Скин-эффект — эффект уменьшения амплитуды высокочастотных электромагнитных волн по мере их проникновения вглубь проводящей среды. Благодаря нему высокочастотный переменный ток течёт преимущественно по поверхности проводника. Скин-эффект приводит к экранированию поля и тока, если толщина проводника оказывается заметно больше характерной толщины, на которой проявляется скин-эффект (иначе говоря, толщины скин-слоя). Это может быть полезно: к примеру, шар Теслы не бьёт током при прикосновении, потому что высокочастотный ток протекает лишь по тонкому слою кожи около поверхности.  В электротехнике скин-эффект наоборот предстаёт препятствием, поскольку при больших частотах значительно увеличивает сопротивление контактов. Эта задача посвящена исследованию скин-эффекта в металлах. Как известно, изменяющееся электромагнитное поле описывается системой уравнений Максвелла. Если на проводник подать переменное напряжение, то в нем возникает переменный ток, что приводит появлению переменного магнитного поля.Рассмотрим проводник, имеющий форму полого тонкостенного цилиндра с внутренним радиусом $a$ и толщиной стенок $h$. Пусть по цилиндру протекает гармонически зависящий от времени кольцевой ток с круговой частотой $\omega$ (иначе говоря в каждой точке цилиндра плотность тока перпендикулярна радиусу, проведенному в эту точку). В этом случае в установившемся режиме напряженности электрического и магнитного полей также гармонически зависят от времени.  Рассмотрим компоненту напряженности $\vec{H}$ магнитного поля, направленную вдоль оси цилиндра. Пусть её амплитуда вблизи проводника с его наружной стороны равна $H_0$, а с внутренней — $H_1$. Тогда решение уравнений Максвелла для этой системы даёт следующую связь между ними: \[H_1=\frac{H_{0}}{\operatorname{ch}(\alpha h)+\frac{1}{2}\alpha a\operatorname{sh}(\alpha h)},\] где $\alpha = \cfrac{1+i}{\delta}$, $\delta = \sqrt{\cfrac{2}{\omega \sigma \mu \mu_0}}$, $\sigma$ — проводимость материала проводника, $\mu$ — его магнитная проницаемость. Величина $\delta$ называется , так как при проникновении поля вглубь проводника оно заметно затухает уже при расстояниях от края порядка $\delta$.
Часть A. Измерение проводимости по отношению полей (3.0 балла) Один из возможных способов исследования скин-эффекта в трубке — это измерение отношения максимальных магнитных полей в катушке, когда в нём нет трубки и когда она есть.
В любой момент времени наблюдатель в аудитории может подойти к вам и проверить, включен ли датчик Холла. Если вы при этом не проводите измерения, наблюдатель вправе поставить специальную пометку в ваших листах ответов. За каждую пометку вы получаете штраф в 1 балл. Количество пометок не ограничено.
Зная, что проводимость материала трубки имеет порядок $\sigma\sim 5 \cdot 10^{7}~См$ (Сименс, единица СИ), оцените частоту $f_0$, при которой характерная толщина скин-слоя будет равна $h\sim1~мм$. Если толщина скин-слоя заметно больше толщины стенки трубки, формула для отношения комплексных амплитуд заметно упрощается, что позволяет найти проводимость исследуемого материала.
В случае большой толщины скин-слоя ($ah/\delta^2\ll1$) получите упрощённую формулу для квадрата модуля отношения полей внутри катушки без трубки и с ней. Предложите линеаризацию, позволяющую найти проводимость материала трубки по отношению полей, если известна её толщина.
Предложите схему установки, позволяющую определить отношение амплитуд $H_0/H_1$ при известной частоте $f$ путём одновременного измерения не более двух величин с помощью осциллографа. Приведите расчётные формулы.
Снимите экспериментальные точки зависимости $\left[H_0/H_1\right](f)$.
Линеаризуйте зависимость и постройте график. Отсюда определите проводимость $\sigma$ исследуемого материала. Оцените графически погрешность полученного результата.
Часть B. Измерение проводимости по разности фаз (3.0 балла) Основная проблема измерения отношения полей состоит в большой чувствительности реального распределения поля и показаний датчика Холла к его положению в катушке.
Найдите, при какой частоте $f_{cr,A}$ экспериментальное значение $[H_0/H_1]^2$ впервые окажется в $1.5$ раза меньше теоретического. Найдите теоретически толщину скин-слоя $\delta_{cr,A}$ при этой частоте. Определите отношение $\delta_{cr,A}/h$. Оно является универсальной величиной и понадобится в части . . . . . . .
Упростив выражение для отношения комплексных амплитуд поля внутри и вне трубки, получите выражение для тангенса разности фаз $\operatorname{tg}\psi$ полей внутри и снаружи трубки в случае $h\ll\delta\ll a$.
Предложите схему установки, позволяющую определить тангенс разности фаз $\operatorname{tg}\psi$ между током в катушке и полем внутри трубки при известной частоте $f$ путём одновременного измерения не более двух величин с помощью осциллографа. Приведите расчётные формулы.
Снимите зависимость тангенса сдвига фаз от частоты $\operatorname{tg}\psi(f)$.
Постройте график этой зависимости для линейного участка. Отсюда определите проводимость материала трубки $\sigma$. Оцените графически погрешность вашего результата.
Часть C. Измерение проводимости по индуктивности катушки (4.0 балла) Поскольку поле внутри трубки ослабляется за счёт скин-эффекта, суммарный поток через катушку при наличии трубки будет меньше, чем в её отсутствие. Таким образом, индуктивность катушки с трубкой внутри будет падать с частотой вследствие скин-эффекта. Теоретически несложно показать, что индуктивность $L$ связана с частотой $f$ формулой:\[\frac{L_{\max}-L}{L-L_{\min}}=[\pi ah\mu_0\sigma f]^2,\]$L_{\max}$ — наибольшая индуктивность катушки (достигается при $f\to0$), а $L_{\min}$ — наименьшая индуктивность катушки (достигается при $f\to\infty$).
Найдите, при какой частоте $f_{cr,B}$ экспериментальное значение $\operatorname{tg}\psi$ впервые окажется в $2$ раза больше теоретического. Найдите теоретически толщину скин-слоя $\delta_{cr,B}$ при этой частоте. Определите отношение $\delta_{cr}/h$. Оно является универсальной величиной и понадобится в части . . . . . . .
Измерьте как можно точнее сопротивления между контактами $r_{12}$, $r_{23}$ и $r_{13}$. Скорее всего, вы получили $r_{12}+r_{23} > r_{13}$. Причина такого поведения — сопротивление контактов. Для простоты будем считать сопротивление всех контактов одинаковым и равным $r_к$ [см. рис.].  Внутреннее устройство катушки с учётом сопротивления контактов.
Определите сопротивление контактов $r_к$, а также реальные сопротивления катушки $R$ и резистора $r$.
Предложите схему установки, позволяющую определить индуктивность катушки $L$ при известной частоте $f$ путём одновременного измерения не более двух величин с помощью осциллографа. Приведите расчётные формулы.
Часть D. Паразитные измерения (6.0 баллов)
Сняв необходимые экспериментальные точки, получите зависимость $L(f)$. Определите $L_{\min}$ и $L_{\max}$. Линеаризовав эту зависимость и построив график, найдите проводимость меди. Оцените графически погрешность полученного результата.
Предложите схему установки, позволяющую измерить сопротивление с учётом указанных выше данных.
Реальные ёмкости конденсаторов немного отличаются от указанных на них значений. Измерьте их выданным мультиметром и запишите реальные значения $C_{real}$ ёмкости в таблицу в листе ответов.
Найдите добротность $Q$ и резонансную частоту $f_{res}$ для всех номиналов используемых конденсаторов.
По измеренной резонансной частоте рассчитайте эквивалентную ёмкость $C_{eq}$, включенную в цепь. Линеаризовав зависимость $C_{eq}(C_{real})$ и построив график, найдите «паразитную ёмкость» осциллографа $C_{osc}$.
Предложите линеаризацию, позволяющую найти проводимость. Постройте график и найдите значение $\sigma$. Графически оцените погрешность полученного результата.
Часть E. Чёрный трубка (4.0 балла) Точно так же, как и вращающиеся магниты с 2T, скин-эффект может использоваться для бесконтактного определения параметров проводящего материала, таких как и . В качестве чёрного ящика вам предоставлена окрашенная трубка в термоусадке.
Укажите возможную причину такого результата. Обоснуйте свой ответ количественными оценками.
Методом, описанным в части , определите толщину трубки и её проводимость. Величину $\delta_{cr}/h$ возьмите из , определите толщину трубки и её проводимость. Величину $\delta_{cr}/h$ возьмите из . Графически оцените погрешность вашего результата. В таблице ниже приведён список материалов, из которых может быть сделана трубка:
Определите материал трубки. Используя его табличное значение $\sigma$, уточните результат для толщины трубки.
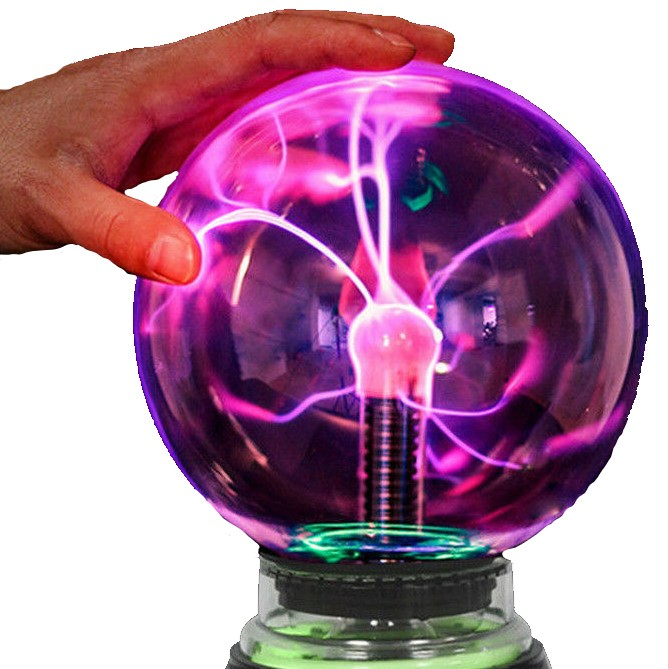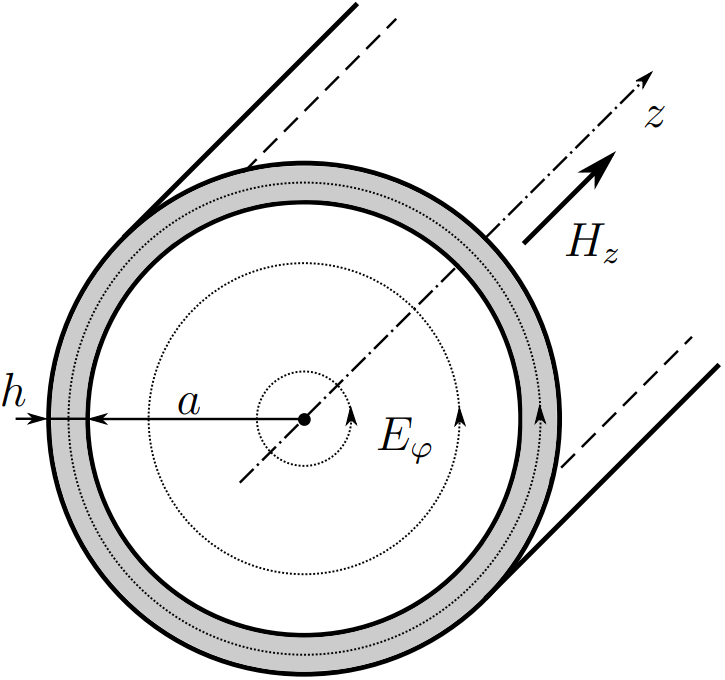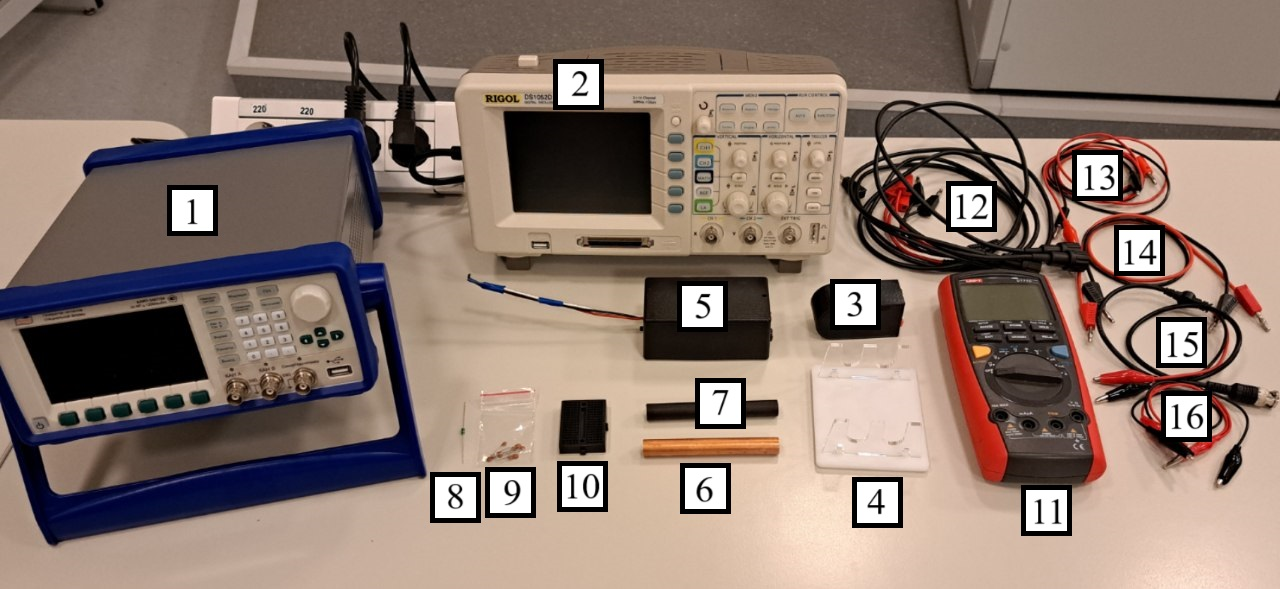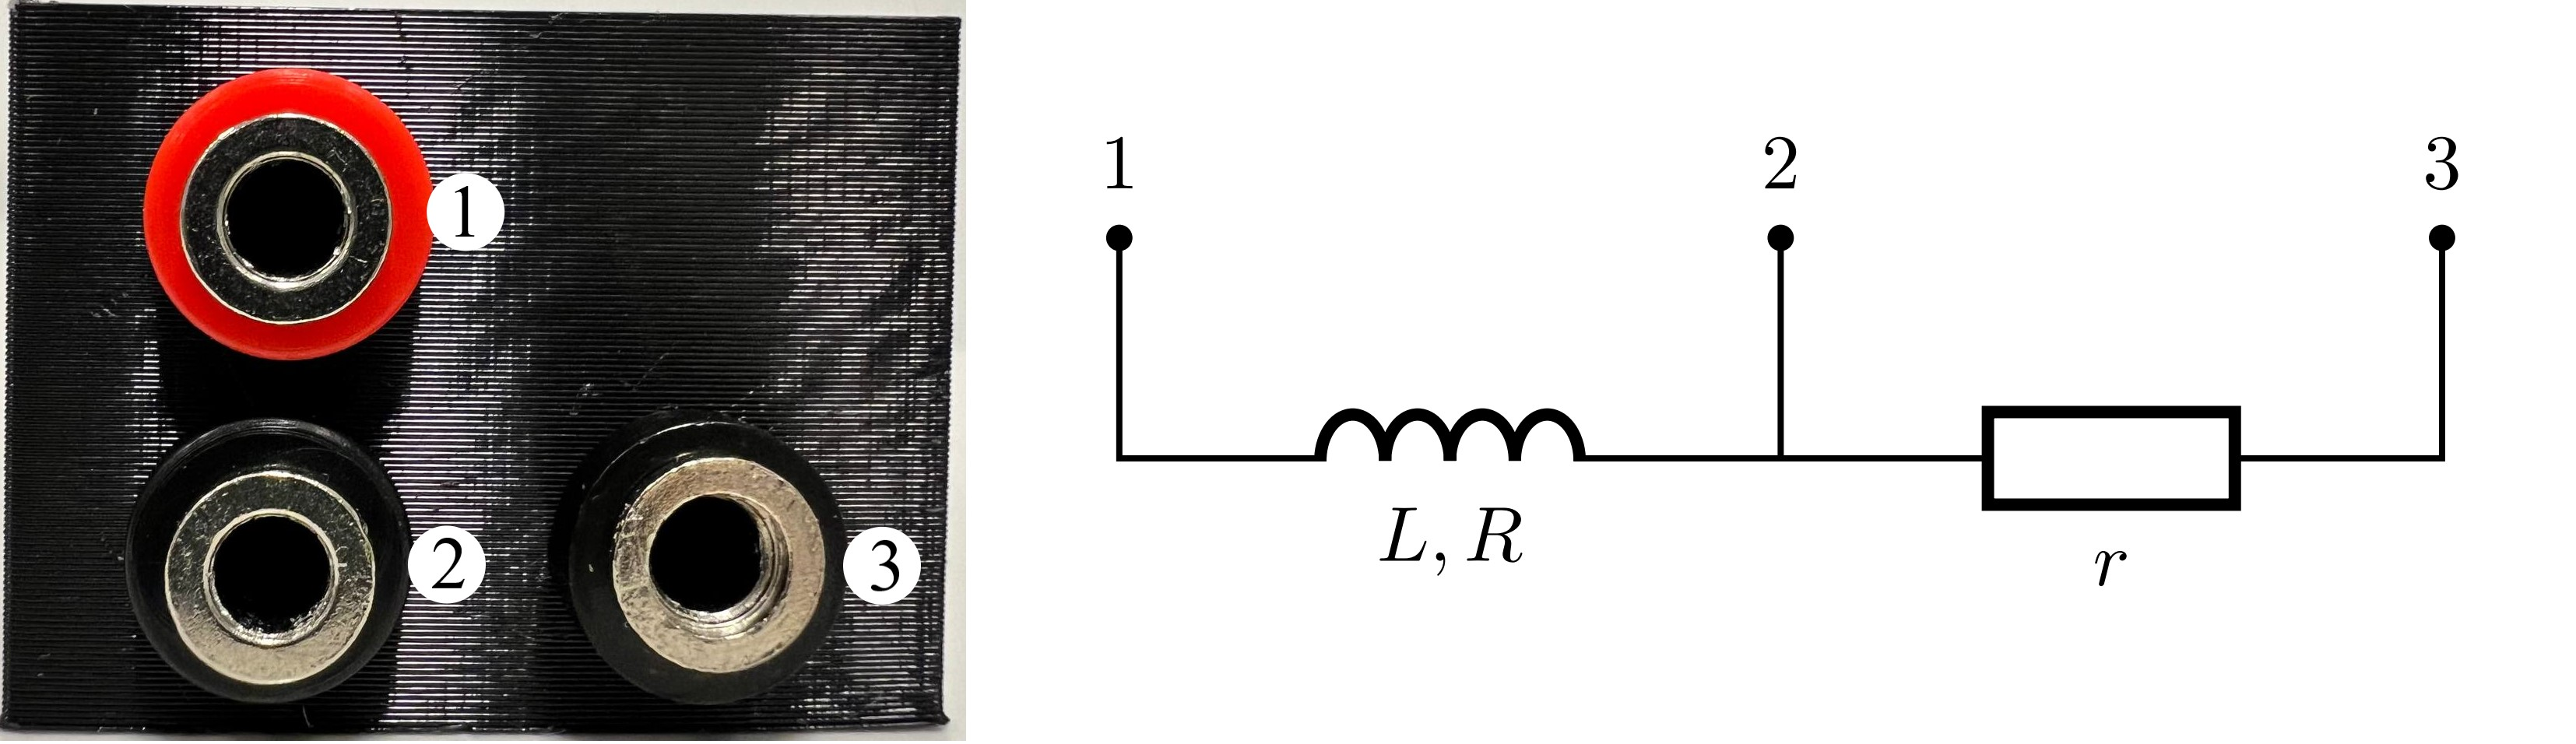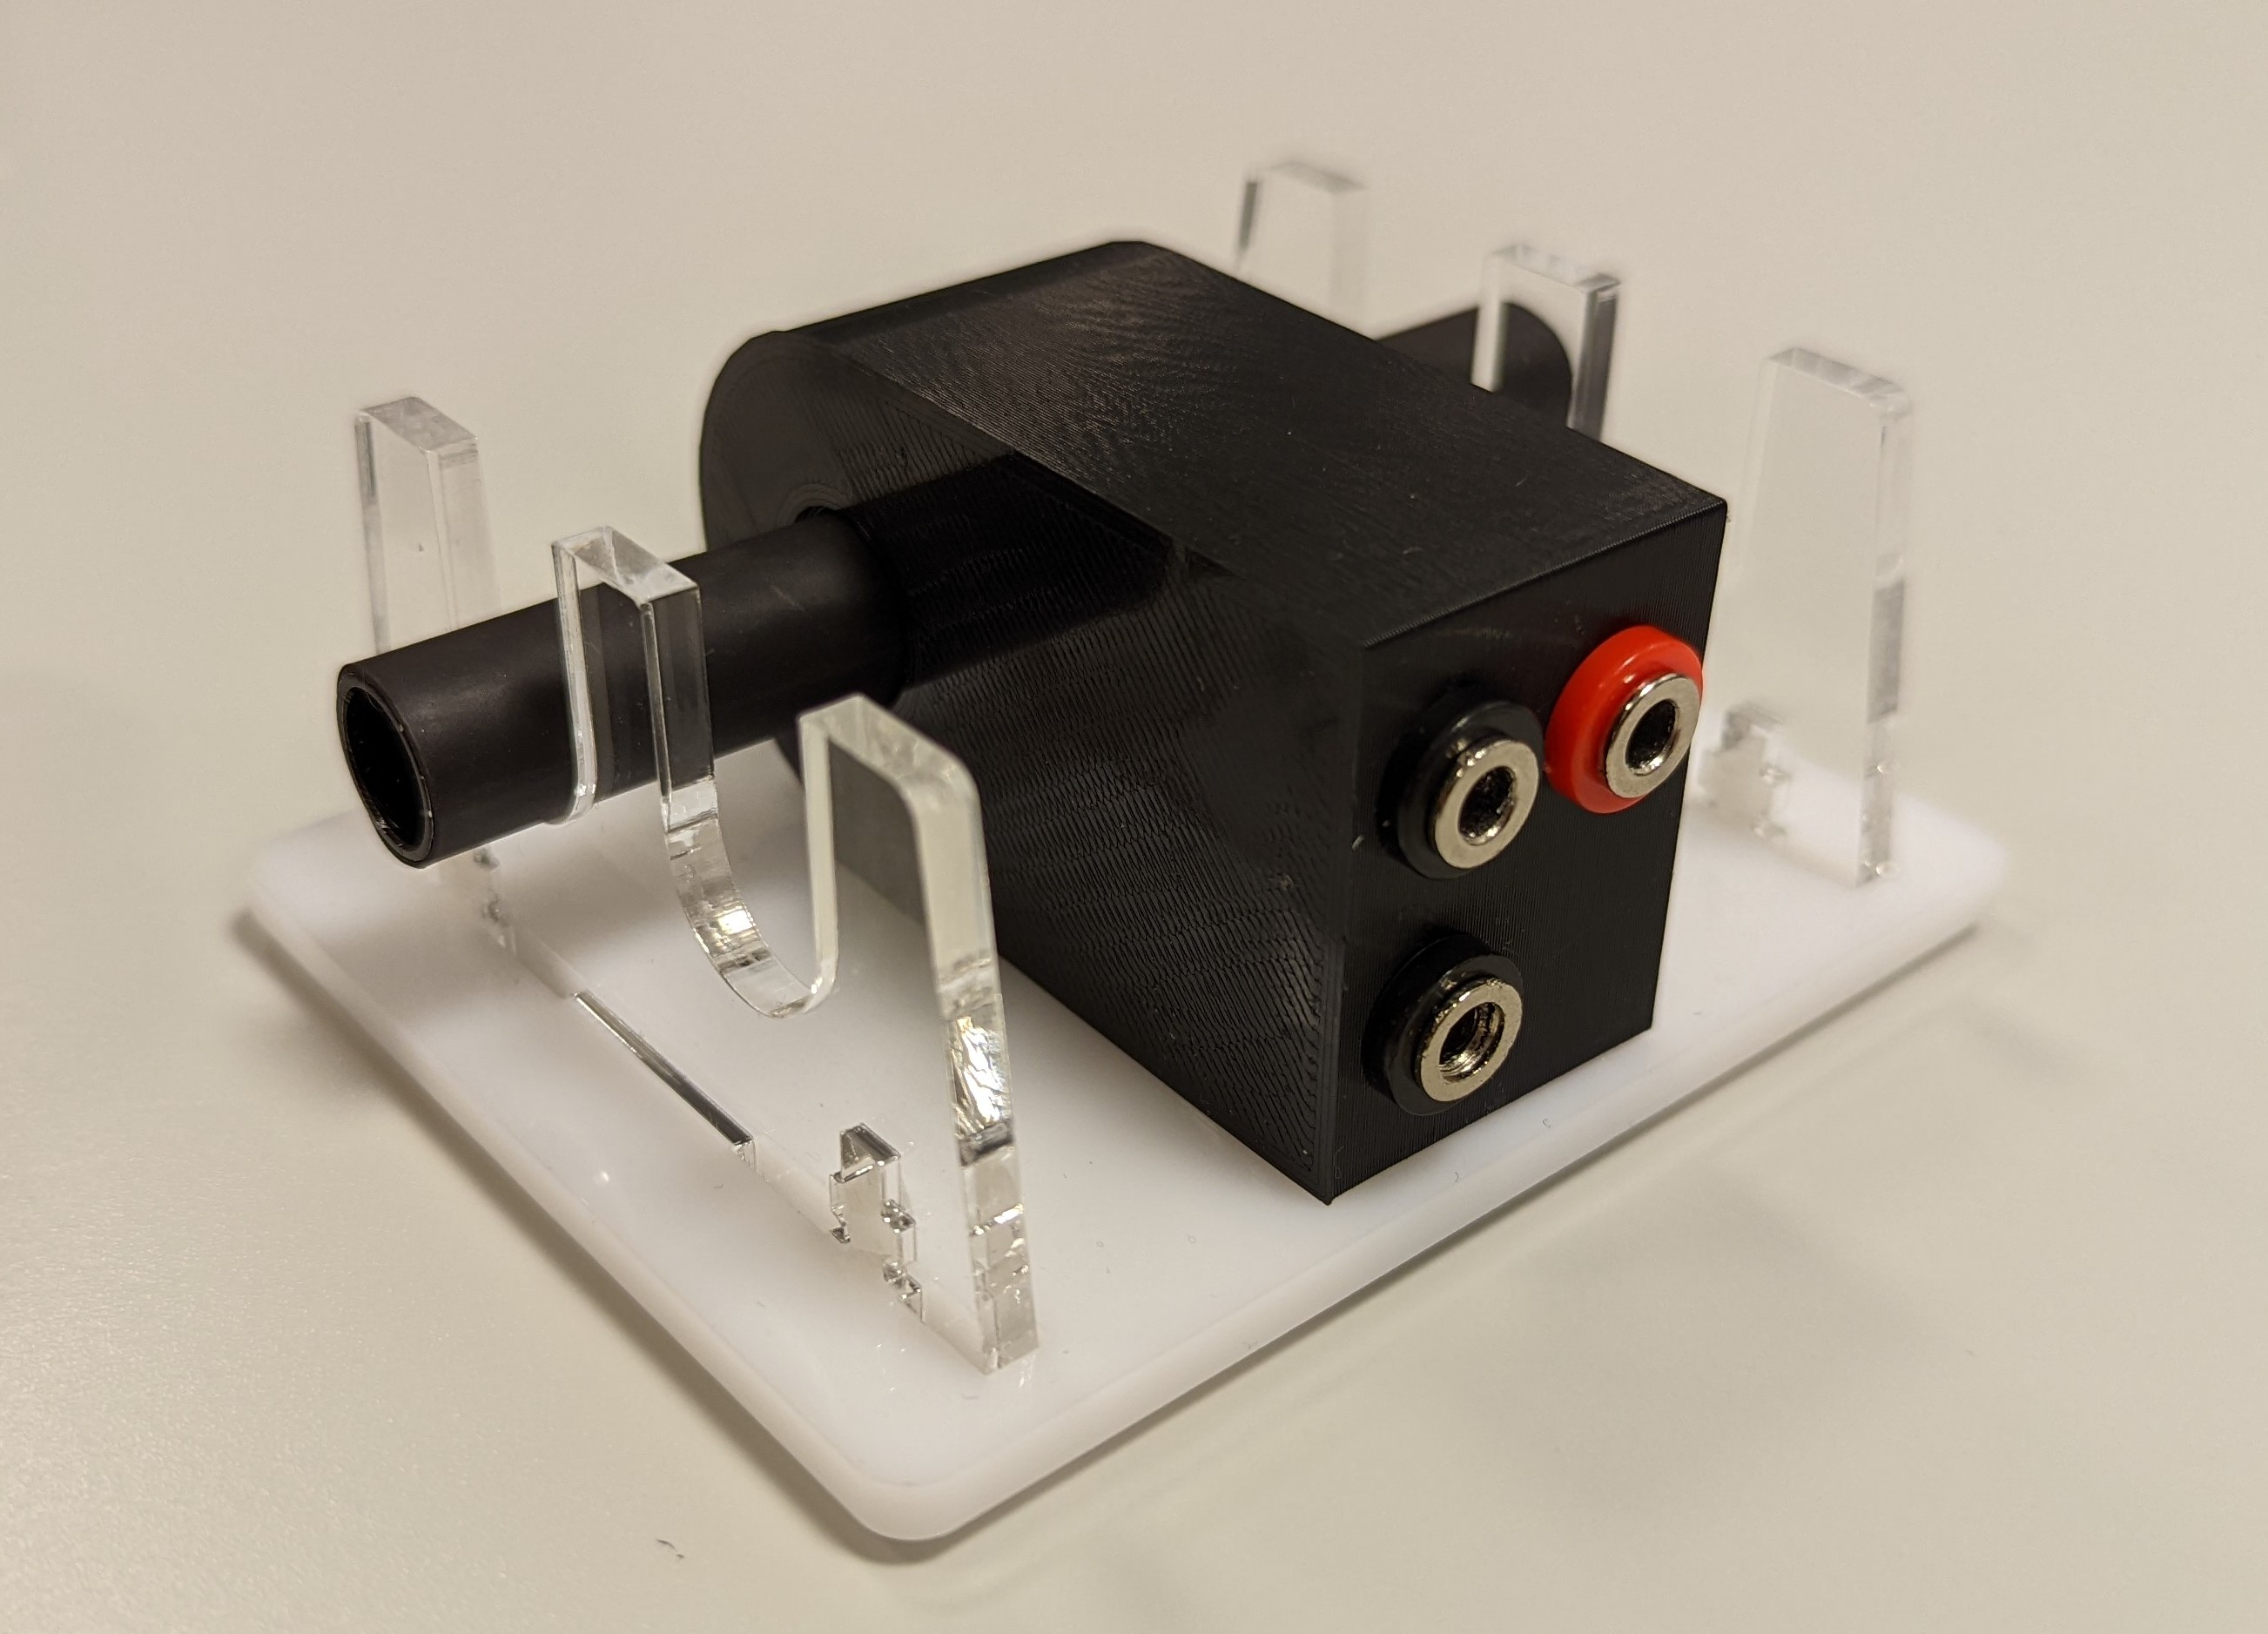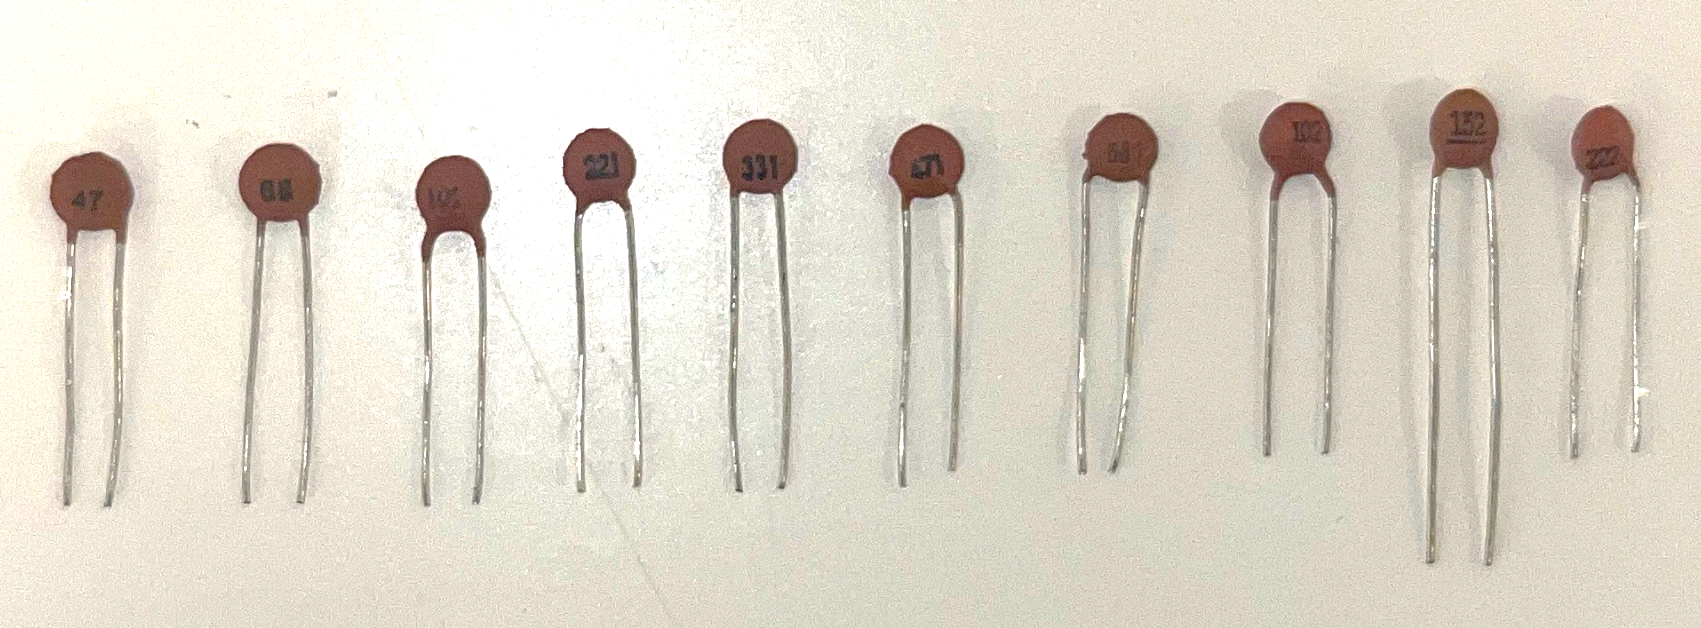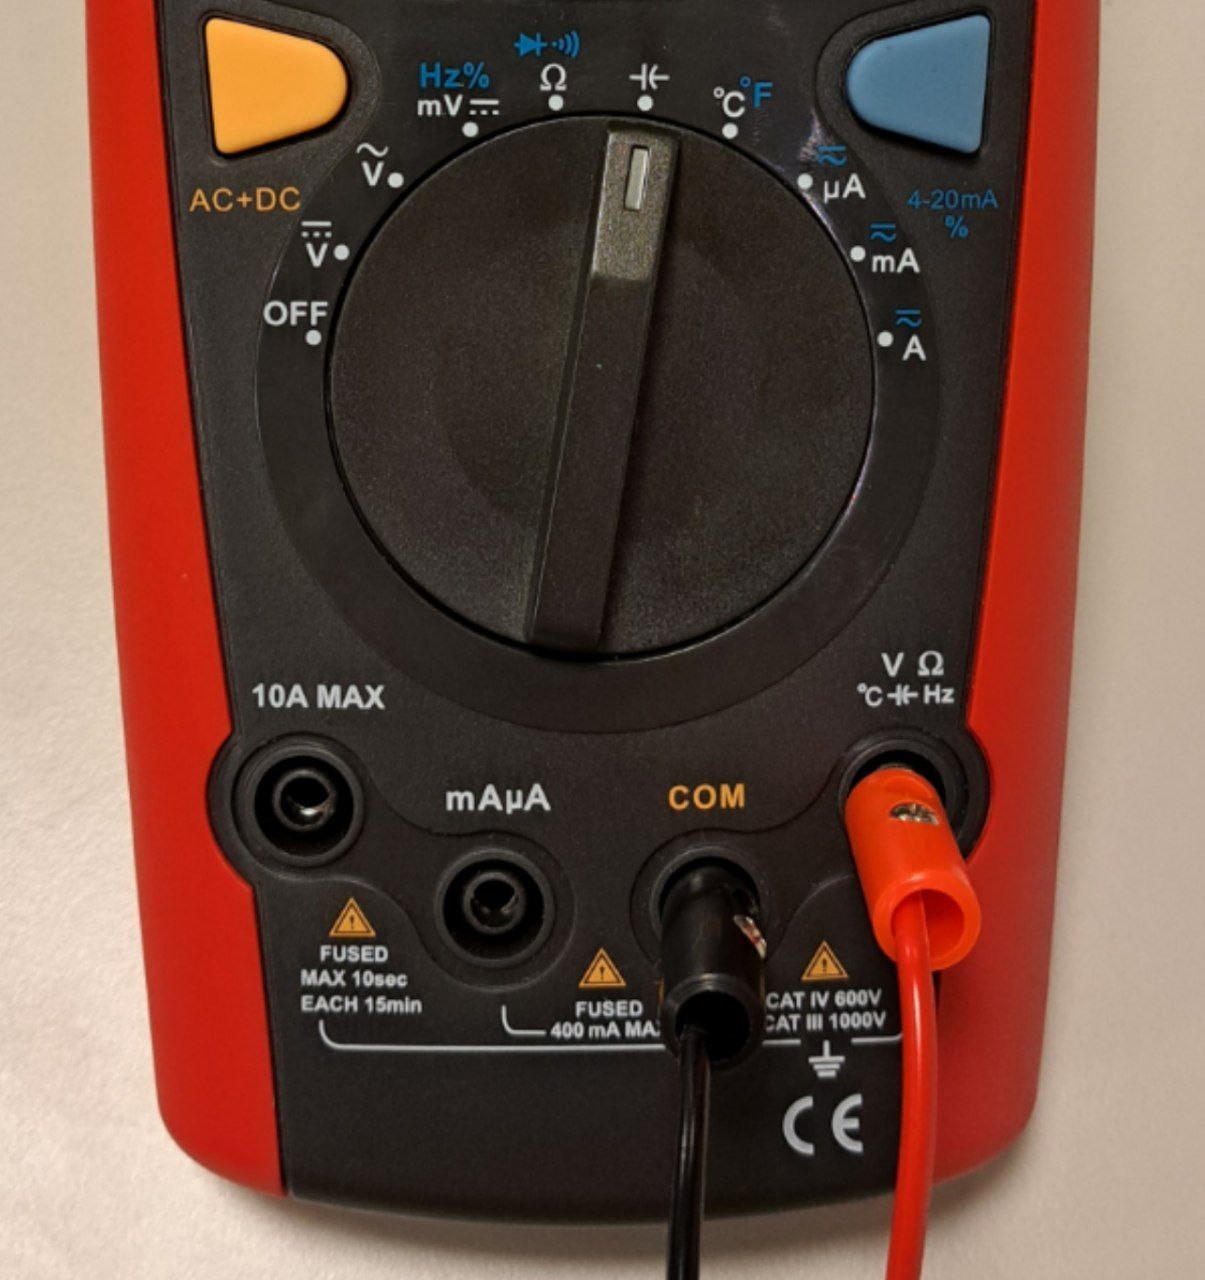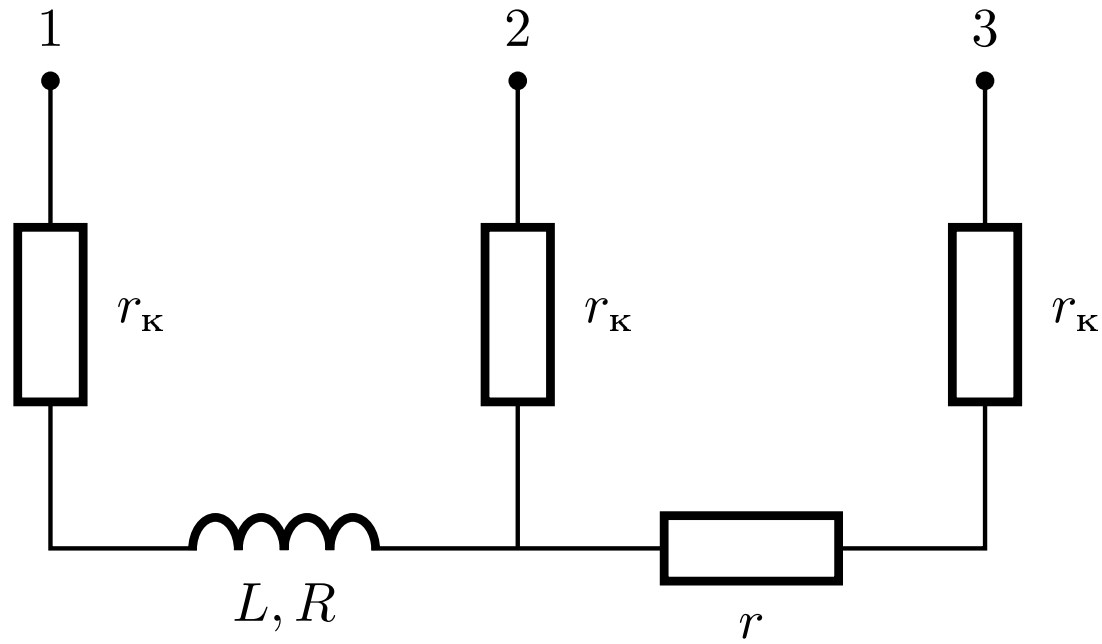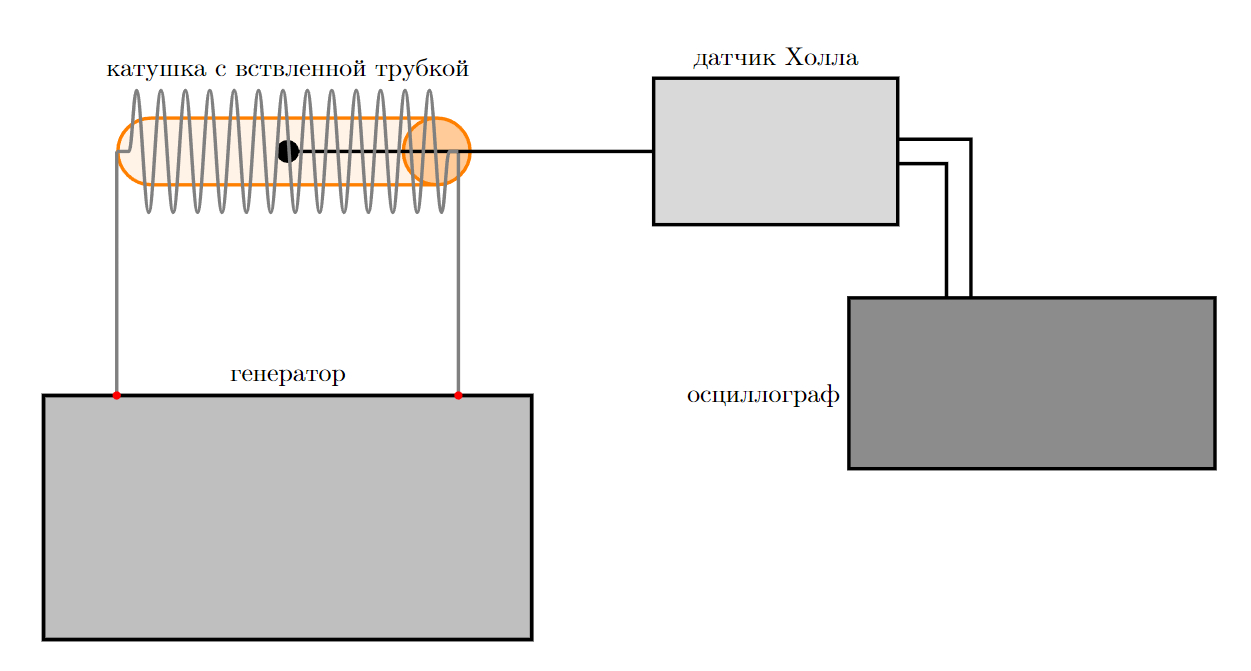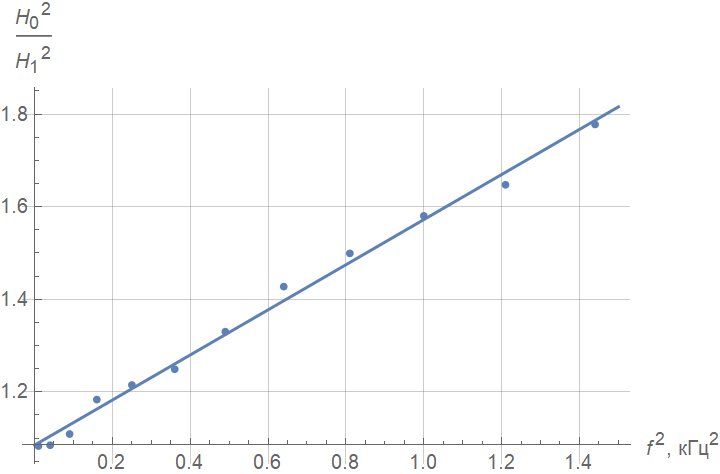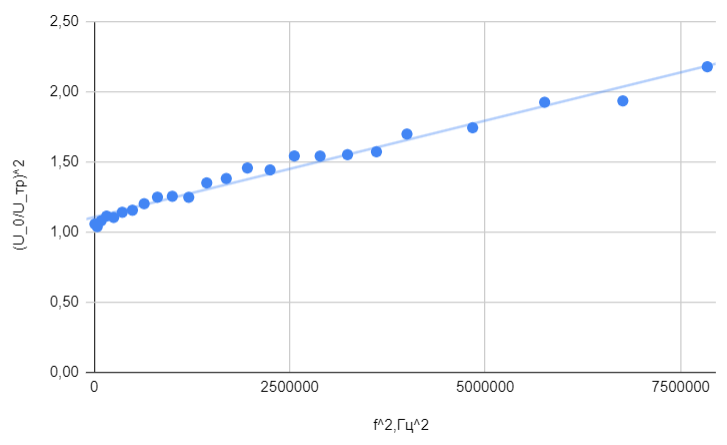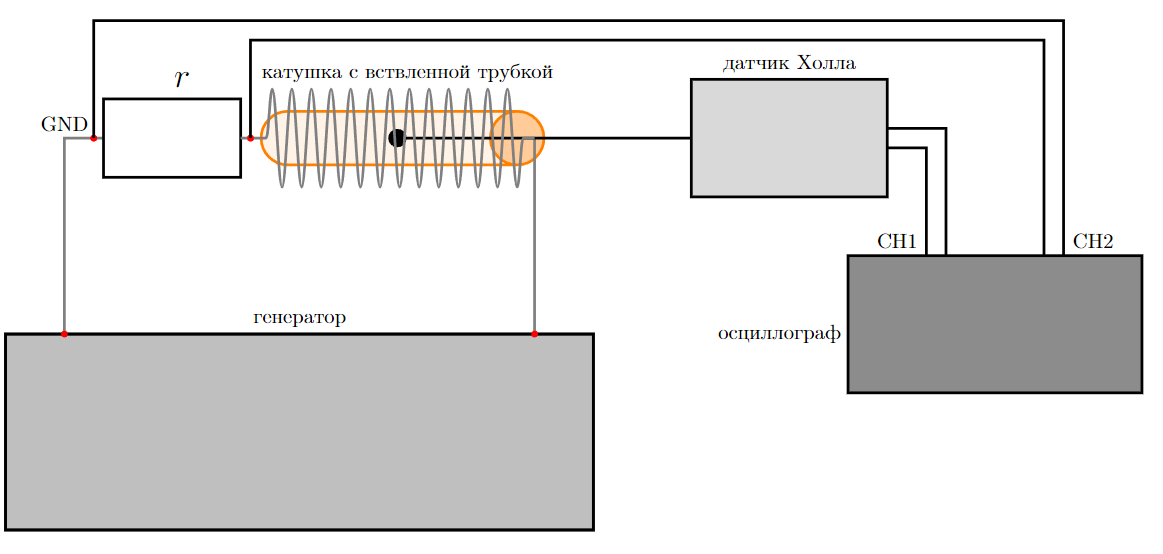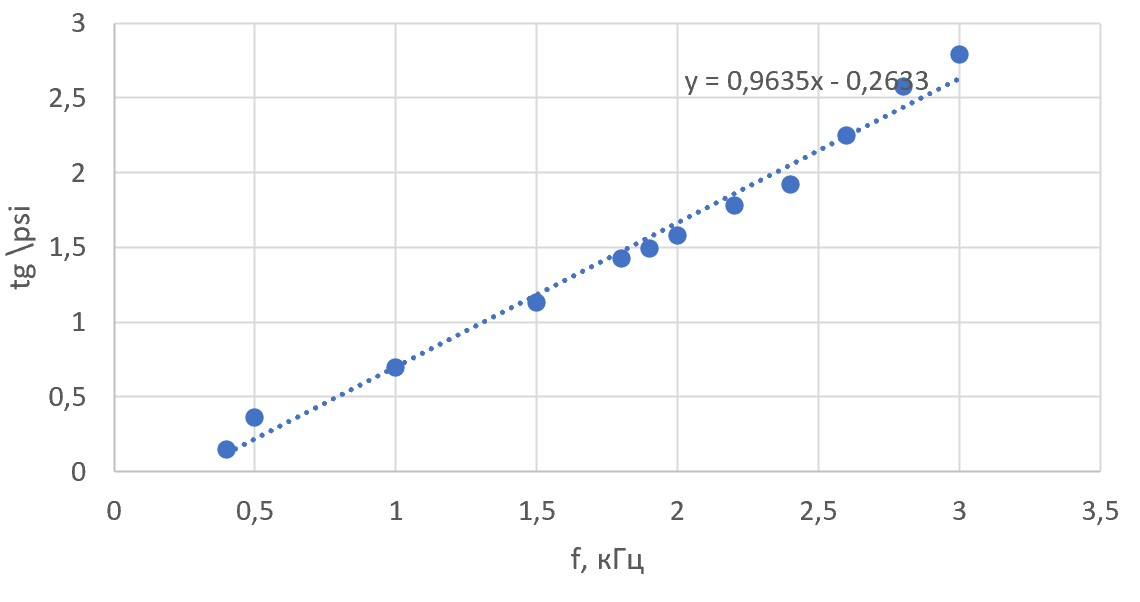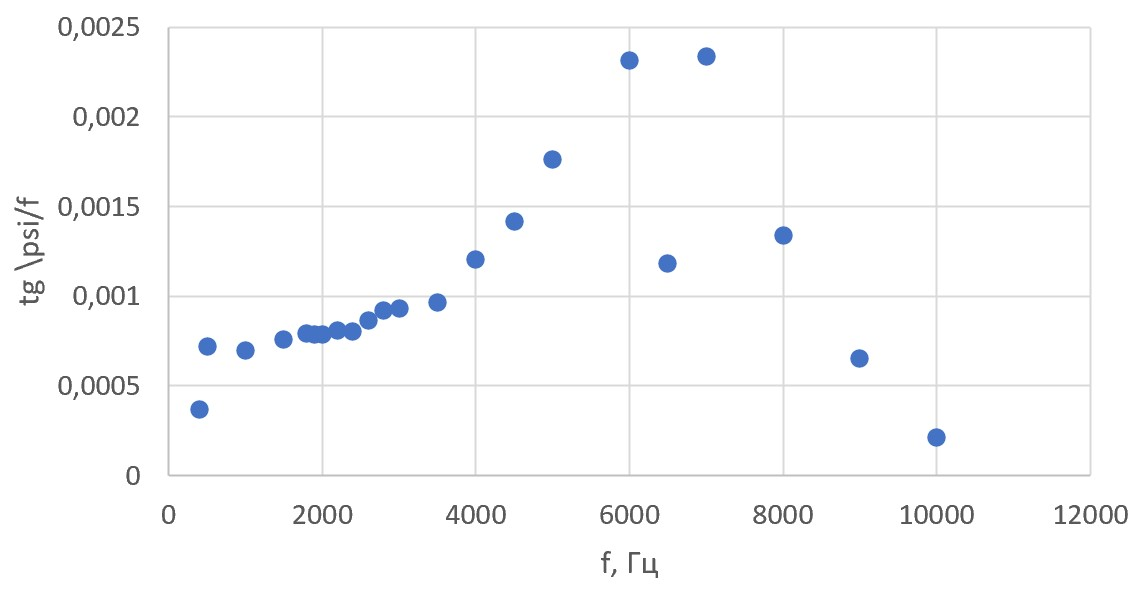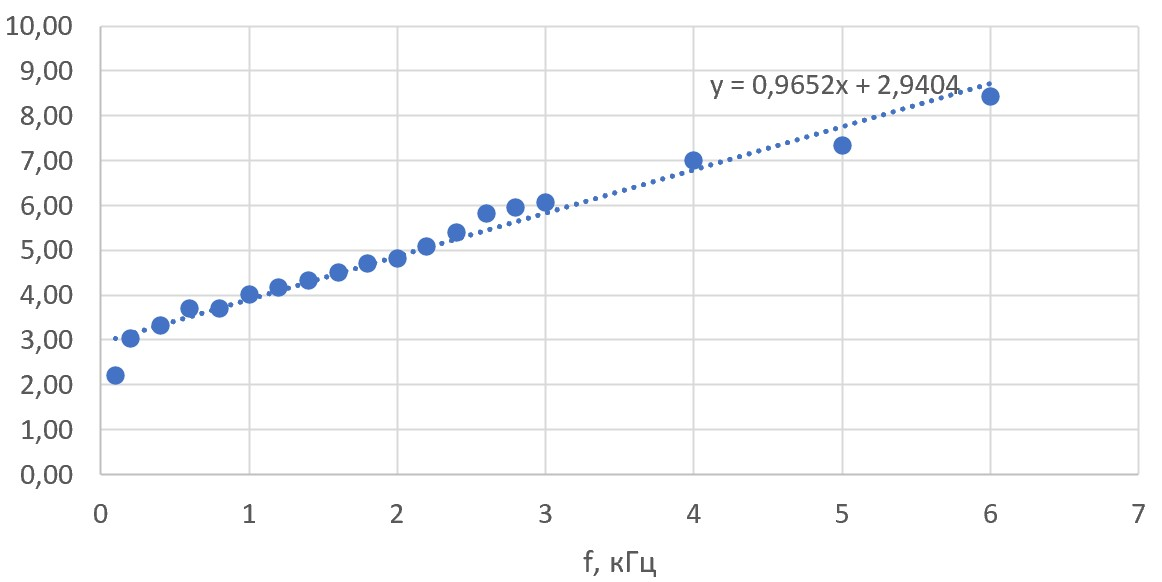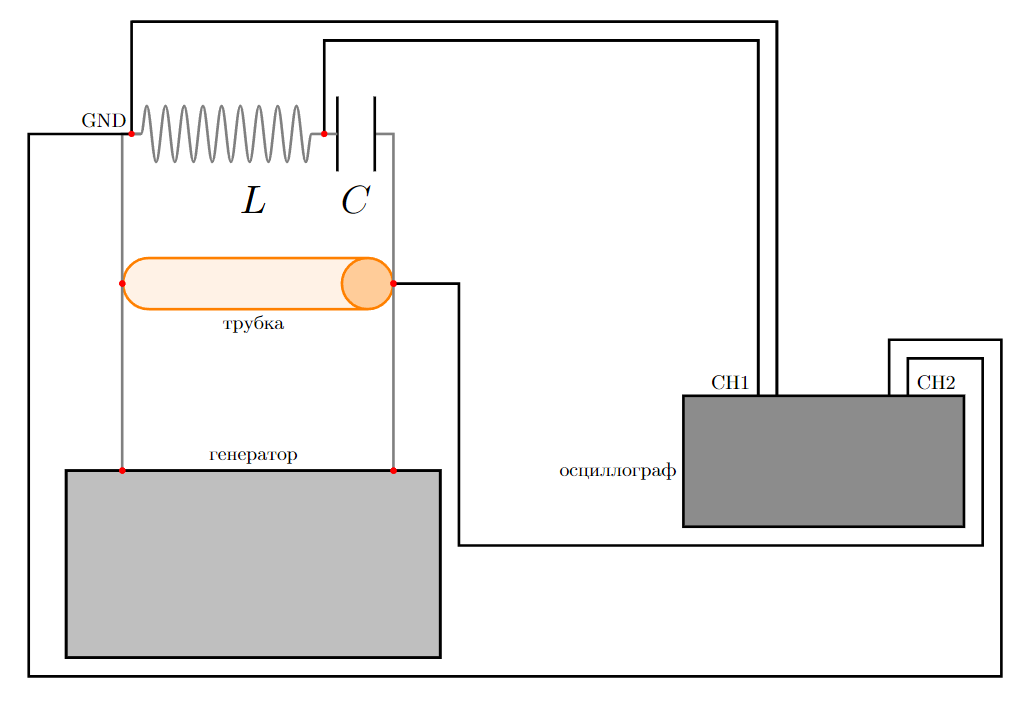
В любой момент времени наблюдатель в аудитории может подойти к вам и проверить, включен ли датчик Холла. Если вы при этом не проводите измерения, наблюдатель вправе поставить специальную пометку в ваших листах ответов. За каждую пометку вы получаете штраф в 1 балл. Количество пометок не ограничено.

Зная, что проводимость материала трубки имеет порядок $\sigma\sim 5 \cdot 10^{7}~См$ (Сименс, единица СИ), оцените частоту $f_0$, при которой характерная толщина скин-слоя будет равна $h\sim1~мм$.
Ответ: \[f_0=\frac{1}{\pi\mu_0\sigma h^2}\sim8~кГц\]

В случае большой толщины скин-слоя ($ah/\delta^2\ll1$) получите упрощённую формулу для квадрата модуля отношения полей внутри катушки без трубки и с ней. Предложите линеаризацию, позволяющую найти проводимость материала трубки по отношению полей, если известна её толщина.
Ответ: Квадрат отношения амплитуд поля:\[\left[\frac{H_0}{H_1}\right]^2=\left|\operatorname{ch}\alpha h+\frac12\alpha a\operatorname{sh}\alpha h\right|^2\approx\left|1+\frac12\alpha^2ah\right|^2=\left|1+i\pi f\sigma\mu_0 ah\right|^2=1+\pi^2f^2\sigma^2\mu_0^2a^2h^2.\]Таким образом, удобная линеаризация — это $\left[\frac{H_0}{H_1}\right]^2\left(f^2\right)$, её угловой коэффициент равен $k=\pi^2\mu_0^2a^2h^2\sigma^2$.

Предложите схему установки, позволяющую определить отношение амплитуд $H_0/H_1$ при известной частоте $f$ путём одновременного измерения не более двух величин с помощью осциллографа. Приведите расчётные формулы. Примечание: В качестве ответа принимаются рисунки, схемы и формулы.

Ответ:

Снимите экспериментальные точки зависимости $\left[H_0/H_1\right](f)$.
Решение: Учитывая значение $f_0\sim5~кГц$, будем измерять отношение полей на частотах от $100~Гц$ до $1200~Гц$. Занесём точки в таблицу: $f,$ Гц$U_0,$ мВ$U_{тр}$, мВ$\left(\cfrac{U_0}{U_{тр}}\right)^2$$f^2, Гц^2$1002162101,061000010001861661,2610000002002122081,044000011001811621,2512100003002102021,089000012001791541,3514400004002091981,1116000013001741481,3816900005002061961,1025000014001691401,4619600006002031901,1436000015001611341,4422500007002001861,1649000016001591281,5425600008001931761,2064000017001541241,5428900009001901701,2581000018001521221,553240000 $f,$ Гц$U_0,$ мВ$U_{тр}$, мВ$\left(\cfrac{U_0}{U_{тр}}\right)^2$$f^2, Гц^2$19001481181,5736100003600108712,311296000020001461121,7040000003800104682,341444000022001401061,7448400004000102622,71160000002400136981,9357600004200100592,87176400002600128921,946760000440094572,72193600002800124842,187840000460092552,80211600003000120812,199000000500088503,10250000003200116762,3310240000550087473,43302500003400112732,3511560000600084443,6436000000 | $f,$ Гц | $U_0,$ мВ | $U_{тр}$, мВ | $\left(\cfrac{U_0}{U_{тр}}\right)^2$ | $f^2, Гц^2$ | | --- | --- | --- | --- | --- | --- | --- | --- | --- | --- | | 100 | 216 | 210 | 1,06 | 10000 | 1000 | 186 | 166 | 1,26 | 1000000 | | 200 | 212 | 208 | 1,04 | 40000 | 1100 | 181 | 162 | 1,25 | 1210000 | | 300 | 210 | 202 | 1,08 | 90000 | 1200 | 179 | 154 | 1,35 | 1440000 | | 400 | 209 | 198 | 1,11 | 160000 | 1300 | 174 | 148 | 1,38 | 1690000 | | 500 | 206 | 196 | 1,10 | 250000 | 1400 | 169 | 140 | 1,46 | 1960000 | | 600 | 203 | 190 | 1,14 | 360000 | 1500 | 161 | 134 | 1,44 | 2250000 | | 700 | 200 | 186 | 1,16 | 490000 | 1600 | 159 | 128 | 1,54 | 2560000 | | 800 | 193 | 176 | 1,20 | 640000 | 1700 | 154 | 124 | 1,54 | 2890000 | | 900 | 190 | 170 | 1,25 | 810000 | 1800 | 152 | 122 | 1,55 | 3240000 |

Линеаризуйте зависимость и постройте график. Отсюда определите проводимость $\sigma$ исследуемого материала. Оцените графически погрешность полученного результата.
Решение: Пересчитаем точки и занесём в таблицу выше. Построим график:  Угловой коэффициент графика $k=(4.87 \pm 0.6)\cdot10^{-7}~Гц^{-2}$
Ответ: Угловой коэффициент графика $k=(4.87 \pm 0.6)\cdot10^{-7}~Гц^{-2}$
Ответ: \[ \sigma=\cfrac{\sqrt k}{\pi\mu_0 ah}=(44.0\pm 2.8)~МСм\]

Найдите, при какой частоте $f_{cr,A}$ экспериментальное значение $[H_0/H_1]^2$ впервые окажется в $1.5$ раза меньше теоретического. Найдите теоретически толщину скин-слоя $\delta_{cr,A}$ при этой частоте. Определите отношение $\delta_{cr,A}/h$. Оно является универсальной величиной и понадобится в части E .

Упростив выражение для отношения комплексных амплитуд поля внутри и вне трубки, получите выражение для тангенса разности фаз $\operatorname{tg}\psi$ полей внутри и снаружи трубки в случае $h\ll\delta\ll a$.
Решение: Используя ранее полученную в А1 формулу $\cfrac{H_0}{H_1} = 1 + i \pi \sigma \mu_0 ahf$, получим $$\operatorname{tg} \psi = \cfrac{Im\left(\cfrac{H_0}{H_1}\right)}{Re\left(\cfrac{H_0}{H_1}\right)}=\pi \sigma \mu_0 ahf$$

Предложите схему установки, позволяющую определить тангенс разности фаз $\operatorname{tg}\psi$ между током в катушке и полем внутри трубки при известной частоте $f$ путём одновременного измерения не более двух величин с помощью осциллографа. Приведите расчётные формулы. Примечание: В качестве ответа принимаются рисунки, схемы и формулы.

Подсоединим генератор к катушке, один из каналов осциллографа к датчику Холла, а второй канал - к резистору $1~Ом$, встроенному в катушку. Искомую разность фаз теперь можно измерять осциллографомВ данной части есть несколько указаний к настройке оборудования:Нужно пользоваться усреднением показаний осциллографа в диапазоне от 16 до 128 измеренийНужно настроить Trigger осциллографа в режиме без усреднения так, чтобы синусоида была стабильной. В режиме с усреднением неправильная настройка триггера а) может быть незаметной, б) может привести к искажению амплитуды и фазы сигналаМагнитное поле Земли и иные посторонние наводки могут внести постоянную поправку к синусоидальному сигналу, снимаемому с датчика Холла. При больших частотах это становится заметным и искажает измерения сдвига фаз. Чтобы этого избежать, нужно использовать режим AC для канала осциллографа, подключенного к датчику Холла, убирающий постоянный вклад в сигнал. Для измерения сдвига фаз точнее всего использовать курсоры на максимальном масштабе, позволяющем видеть стабильный сигнал
Решение: Подсоединим генератор к катушке, один из каналов осциллографа к датчику Холла, а второй канал - к резистору $1~Ом$, встроенному в катушку. Искомую разность фаз теперь можно измерять осциллографомВ данной части есть несколько указаний к настройке оборудования:Нужно пользоваться усреднением показаний осциллографа в диапазоне от 16 до 128 измеренийНужно настроить Trigger осциллографа в режиме без усреднения так, чтобы синусоида была стабильной. В режиме с усреднением неправильная настройка триггера а) может быть незаметной, б) может привести к искажению амплитуды и фазы сигналаМагнитное поле Земли и иные посторонние наводки могут внести постоянную поправку к синусоидальному сигналу, снимаемому с датчика Холла. При больших частотах это становится заметным и искажает измерения сдвига фаз. Чтобы этого избежать, нужно использовать режим AC для канала осциллографа, подключенного к датчику Холла, убирающий постоянный вклад в сигнал. Для измерения сдвига фаз точнее всего использовать курсоры на максимальном масштабе, позволяющем видеть стабильный сигнал

Снимите зависимость тангенса сдвига фаз от частоты $\operatorname{tg}\psi(f)$.
Решение: $f,~Гц$$T_{½},~мкс$$\Delta t_{shift},~мкс$$\operatorname{tg} \psi$40025001160.14750010001100.360100050096.80.696150033289.61.133180027884.81.423190026482.41.4932000250801.576220022876.81.777240021273.61.920260019270.42.2462800178682.573300016664.82.788350014458.83.376400012654.84.8234500111506.372500010046.48.80460008339.613.881650077.635.67.67670007234.616.350800062.529.410.723900056255.8861000050182.125 | $f,~Гц$ | $T_{½},~мкс$ | $\Delta t_{shift},~мкс$ | $\operatorname{tg} \psi$ | | --- | --- | --- | --- | | 400 | 2500 | 116 | 0.147 | | 500 | 1000 | 110 | 0.360 | | 1000 | 500 | 96.8 | 0.696 | | 1500 | 332 | 89.6 | 1.133 | | 1800 | 278 | 84.8 | 1.423 | | 1900 | 264 | 82.4 | 1.493 | | 2000 | 250 | 80 | 1.576 | | 2200 | 228 | 76.8 | 1.777 | | 2400 | 212 | 73.6 | 1.920 | | 2600 | 192 | 70.4 | 2.246 | | 2800 | 178 | 68 | 2.573 | | 3000 | 166 | 64.8 | 2.788 | | 3500 | 144 | 58.8 | 3.376 | | 4000 | 126 | 54.8 | 4.823 | | 4500 | 111 | 50 | 6.372 | | 5000 | 100 | 46.4 | 8.804 | | 6000 | 83 | 39.6 | 13.881 | | 6500 | 77.6 | 35.6 | 7.676 | | 7000 | 72 | 34.6 | 16.350 | | 8000 | 62.5 | 29.4 | 10.723 | | 9000 | 56 | 25 | 5.886 | | 10000 | 50 | 18 | 2.125 |

Постройте график этой зависимости для линейного участка. Отсюда определите проводимость материала трубки $\sigma$. Оцените графически погрешность вашего результата.
Решение: Обозначив угловой коэффициент полученного графика $k = (0.964 \pm 0.02)\cdot 10^{-3} \cfrac{1}{Гц}$, получим $\sigma = \cfrac{k}{\pi \mu_0 ah}$ $$\sigma = (59.2\pm1.2)~МСм$$

Найдите, при какой частоте $f_{cr,B}$ экспериментальное значение $\operatorname{tg}\psi$ впервые окажется в $2$ раза больше теоретического. Найдите теоретически толщину скин-слоя $\delta_{cr,B}$ при этой частоте. Определите отношение $\delta_{cr}/h$. Оно является универсальной величиной и понадобится в части E .
Решение: Для убедительности построим график $\cfrac{\operatorname{tg}\psi}{f}(f)$. При $f \rightarrow 0$ он стремится к константе, равной коэффициенту наклона прямой, проведенной по теоретической зависимости $\operatorname{tg}\psi (f)$. Тогда из графика легко найти $f_{cr} \approx 4500~Гц$
Ответ: $$f_{cr} \approx 4500~Гц$$$$\delta_{cr} = 0.98~мм$$$$\cfrac{\delta_{cr}}{h} \approx 1.5$$

Измерьте как можно точнее сопротивления между контактами $r_{12}$, $r_{23}$ и $r_{13}$.
Решение: Учитывая сопротивление мультиметра, получим
Ответ: $$r_{12} = 11.2~Ом$$$$r_{23} = 1.1~Ом$$$$r_{13} = 12.2~Ом$$

Определите сопротивление контактов $r_к$, а также реальные сопротивления катушки $R$ и резистора $r$.
Решение: $$r_{12} = R + 2r_{к}$$$$r_{23} = r + 2r_{к}$$$$r_{13} = R + r + 2r_{к}$$Откуда получим
Ответ: $$r_{к} = \cfrac{r_{12}+r_{23}-r_{13}}{2} = 0.05~Ом$$$$R = 11.1~Ом$$$$r = 1.0~Ом$$

Предложите схему установки, позволяющую определить индуктивность катушки $L$ при известной частоте $f$ путём одновременного измерения не более двух величин с помощью осциллографа. Приведите расчётные формулы. Примечание: В качестве ответа принимаются рисунки, схемы и формулы.

 Поместим трубку в катушку и будем снимать с помощью осциллографа зависимость напряжения $u$ на встроенном резисторе $1~Ом$ и суммарного напряжения $V$ на катушке+резисторе от частоты. При этом $u = Ir$, $V = I |Z|=I\sqrt{(R+r)^2+\omega^2L^2}$, откуда$$\cfrac{V}{u} = \sqrt{\left(1+\cfrac{R}{r}\right)^2+\cfrac{\omega^2L^2}{r^2}}$$$$L(f) = \cfrac{r}{2\pi f}\sqrt{\left(\cfrac{V}{u}\right)^2-\left(1+\cfrac{R}{r}\right)^2}$$
Решение: Поместим трубку в катушку и будем снимать с помощью осциллографа зависимость напряжения $u$ на встроенном резисторе $1~Ом$ и суммарного напряжения $V$ на катушке+резисторе от частоты. При этом $u = Ir$, $V = I |Z|=I\sqrt{(R+r)^2+\omega^2L^2}$, откуда$$\cfrac{V}{u} = \sqrt{\left(1+\cfrac{R}{r}\right)^2+\cfrac{\omega^2L^2}{r^2}}$$$$L(f) = \cfrac{r}{2\pi f}\sqrt{\left(\cfrac{V}{u}\right)^2-\left(1+\cfrac{R}{r}\right)^2}$$

Сняв необходимые экспериментальные точки, получите зависимость $L(f)$. Определите $L_{\min}$ и $L_{\max}$. Линеаризовав эту зависимость и построив график, найдите проводимость меди. Оцените графически погрешность полученного результата.
Решение: $f,~Гц$$u,~В$$V,~В$$L,~мГн$$\sqrt{\cfrac{L_{max}-L}{L-L_{min}}}$100,3183,8419,990,00500,3193,928,281,831000,3174,087,362,202000,3124,486,263,034000,3065,926,033,326000,2987,445,813,708000,2848,965,803,7010000,27210,25,654,0212000,26011,45,594,1814000,24712,45,544,3216000,23413,25,484,5118000,22414,05,424,7220000,21214,65,404,8222000,20215,15,345,0724000,19415,65,275,4026000,18415,85,205,8228000,17616,25,195,9530000,16916,65,176,0640000,13917,85,077,0050000,11718,65,057,3460000,10119,04,988,4370000,08819,04,90113,6580000,08019,24,77-  Из линеаризованного графика $\sqrt{\cfrac{L_{max}-L}{L-L_{min}}}(f)$ получим угловой коэффициент $k = \pi ah \mu_0 \sigma = (0.965 \pm 0.03)\cdot 10^{-3} \cfrac{1}{Гц}$, откуда $\sigma = \cfrac{k}{\pi ah \mu_0} = 59,2~МСм$ $$L_{min} = 4.77~мГн$$$$L_{max} = 19.99~мГн$$$$\sigma = (59,2 \pm 1.8)~МСм$$ | $f,~Гц$ | $u,~В$ | $V,~В$ | $L,~мГн$ | $\sqrt{\cfrac{L_{max}-L}{L-L_{min}}}$ | | --- | --- | --- | --- | --- | | 10 | 0,318 | 3,84 | 19,99 | 0,00 | | 50 | 0,319 | 3,92 | 8,28 | 1,83 | | 100 | 0,317 | 4,08 | 7,36 | 2,20 | | 200 | 0,312 | 4,48 | 6,26 | 3,03 | | 400 | 0,306 | 5,92 | 6,03 | 3,32 | | 600 | 0,298 | 7,44 | 5,81 | 3,70 | | 800 | 0,284 | 8,96 | 5,80 | 3,70 | | 1000 | 0,272 | 10,2 | 5,65 | 4,02 | | 1200 | 0,260 | 11,4 | 5,59 | 4,18 | | 1400 | 0,247 | 12,4 | 5,54 | 4,32 | | 1600 | 0,234 | 13,2 | 5,48 | 4,51 | | 1800 | 0,224 | 14,0 | 5,42 | 4,72 | | 2000 | 0,212 | 14,6 | 5,40 | 4,82 | | 2200 | 0,202 | 15,1 | 5,34 | 5,07 | | 2400 | 0,194 | 15,6 | 5,27 | 5,40 | | 2600 | 0,184 | 15,8 | 5,20 | 5,82 | | 2800 | 0,176 | 16,2 | 5,19 | 5,95 | | 3000 | 0,169 | 16,6 | 5,17 | 6,06 | | 4000 | 0,139 | 17,8 | 5,07 | 7,00 | | 5000 | 0,117 | 18,6 | 5,05 | 7,34 | | 6000 | 0,101 | 19,0 | 4,98 | 8,43 | | 7000 | 0,088 | 19,0 | 4,90 | 113,65 | | 8000 | 0,080 | 19,2 | 4,77 | - |

Предложите схему установки, позволяющую измерить сопротивление с учётом указанных выше данных. Указание: Поскольку сопротивление зависит от частоты, измерение ширины резонансного пика в общем случае может быть затруднительно. Примечание: В качестве ответа принимаются рисунки, схемы и формулы.

 Оценим характерные импедансы имеющихся элементов при $f \sim 10^6~Гц$$$|Z_L| = 2\pi fL \approx 60~Ом$$$$|Z_C| = \cfrac{1}{2\pi fC} \sim 1~кОм$$Сопротивление генератора $R_{gen} \approx 50~Ом$, поэтому последовательное соединение его в цепь или параллельное соединение с катушкой окажет значительное влияние на импеданс системы. Подключение генератора параллельно конденсатору фактически отключит конденсатор от цепи, в силу $R_{gen} \ll |Z_C|$. Поэтому генератор нужно подключать параллельно трубе, имеющей сопротивление, меньшее $R_{gen}$.Предполагая, что осциллограф имеет паразитную ёмкость, сравнимую со средней ёмкостью выданных конденсаторов $(\sim 100~пФ)$, в пределе большой добротности (то есть маленьких сопротивлений $\sim 1~Ом -10~Ом$) получим, что подключение осциллографа параллельно трубке не повлияет на характеристики цепи, снова в силу $R_{gen} \ll |Z_C|$.Наконец, заметим что подключение осциллографа параллельно катушке нецелесообразно, так как усложнит расчеты. Подсоединив осциллограф параллельно конденсатору, легко учесть постоянную поправку $C_{osc}$ к емкости системы$$C_{eq} = C + C_{osc}$$
Решение: Оценим характерные импедансы имеющихся элементов при $f \sim 10^6~Гц$$$|Z_L| = 2\pi fL \approx 60~Ом$$$$|Z_C| = \cfrac{1}{2\pi fC} \sim 1~кОм$$Сопротивление генератора $R_{gen} \approx 50~Ом$, поэтому последовательное соединение его в цепь или параллельное соединение с катушкой окажет значительное влияние на импеданс системы. Подключение генератора параллельно конденсатору фактически отключит конденсатор от цепи, в силу $R_{gen} \ll |Z_C|$. Поэтому генератор нужно подключать параллельно трубе, имеющей сопротивление, меньшее $R_{gen}$.Предполагая, что осциллограф имеет паразитную ёмкость, сравнимую со средней ёмкостью выданных конденсаторов $(\sim 100~пФ)$, в пределе большой добротности (то есть маленьких сопротивлений $\sim 1~Ом -10~Ом$) получим, что подключение осциллографа параллельно трубке не повлияет на характеристики цепи, снова в силу $R_{gen} \ll |Z_C|$.Наконец, заметим что подключение осциллографа параллельно катушке нецелесообразно, так как усложнит расчеты. Подсоединив осциллограф параллельно конденсатору, легко учесть постоянную поправку $C_{osc}$ к емкости системы$$C_{eq} = C + C_{osc}$$

Реальные ёмкости конденсаторов немного отличаются от указанных на них значений. Измерьте их выданным мультиметром и запишите реальные значения $C_{real}$ ёмкости в таблицу в листе ответов.
Решение: $C,~пФ$4768100220330470680100015002200$C_{real},~пФ$475996229313451731126022603040 | $C,~пФ$ | 47 | 68 | 100 | 220 | 330 | 470 | 680 | 1000 | 1500 | 2200 | | --- | --- | --- | --- | --- | --- | --- | --- | --- | --- | --- | | $C_{real},~пФ$ | 47 | 59 | 96 | 229 | 313 | 451 | 731 | 1260 | 2260 | 3040 |

Найдите добротность $Q$ и резонансную частоту $f_{res}$ для всех номиналов используемых конденсаторов.
Решение: Обозначим напряжение на трубке $V_R$, а на конденсаторе $V_C$. Добиваясь максимума $V_C$, можно измерить резонансную частоту $f_{res}$ для каждого номинала конденсатора. В формуле для добротности $Q$ избавимся от неизвестной ёмкости $C$, учтя, что $f_{res} = \cfrac{1}{2\pi \sqrt{LC}}$, получим$$Q = \cfrac{2\pi f_{res}L}{R}$$Привычный способ нахождения добротности с использованием ширины резонансной кривой в данном случае не применим, так как в силу скин-эффекта сопротивление цепи $R$ напрямую зависит от $f$. Однако при резонансной частоте имеем $$V_R = I R$$$$V_C = \cfrac{I}{2\pi f_{res}C}=2\pi I f_{res}L$$$$Q = \cfrac{V_C}{V_R}$$$$R = \cfrac{2\pi f_{res}L}{Q}$$  $C,~пФ$$f_{res},~МГц$$C_{eq},~пФ$$V_C,~В$$V_R,~В$$Q$$R,~Ом$23,6818725,48,922,8581,253,6319225,38,842,8679,7103,6195258,722,8778,9223,520724,68,562,8776,5313,4321524,48,42,9074,2343,421924,28,42,8874,2473,3322820,87,882,6479,3503,3322821,48,322,5781,3573,2823520,88,162,5580,9593,2623820,87,762,6876,4963,0128021,87,163,0462,11052,9628921,87,422,9463,32292,5339614,76,282,3467,92312,5239914,96,582,2669,93132,3247112,95,882,1966,43222,347912,96,082,1268,14512,0460911,45,282,1659,45061,9566610,95,242,0858,97311,738468,164,561,7960,712601,3414116,883,521,9543,121401,0522984,343,011,4445,822601,0323884,142,961,4046,330400,8733474,182,561,6333,532400,8535064,162,51,6632,1 | $C,~пФ$ | $f_{res},~МГц$ | $C_{eq},~пФ$ | $V_C,~В$ | $V_R,~В$ | $Q$ | $R,~Ом$ | | --- | --- | --- | --- | --- | --- | --- | | 2 | 3,68 | 187 | 25,4 | 8,92 | 2,85 | 81,2 | | 5 | 3,63 | 192 | 25,3 | 8,84 | 2,86 | 79,7 | | 10 | 3,6 | 195 | 25 | 8,72 | 2,87 | 78,9 | | 22 | 3,5 | 207 | 24,6 | 8,56 | 2,87 | 76,5 | | 31 | 3,43 | 215 | 24,4 | 8,4 | 2,90 | 74,2 | | 34 | 3,4 | 219 | 24,2 | 8,4 | 2,88 | 74,2 | | 47 | 3,33 | 228 | 20,8 | 7,88 | 2,64 | 79,3 | | 50 | 3,33 | 228 | 21,4 | 8,32 | 2,57 | 81,3 | | 57 | 3,28 | 235 | 20,8 | 8,16 | 2,55 | 80,9 | | 59 | 3,26 | 238 | 20,8 | 7,76 | 2,68 | 76,4 | | 96 | 3,01 | 280 | 21,8 | 7,16 | 3,04 | 62,1 | | 105 | 2,96 | 289 | 21,8 | 7,42 | 2,94 | 63,3 | | 229 | 2,53 | 396 | 14,7 | 6,28 | 2,34 | 67,9 | | 231 | 2,52 | 399 | 14,9 | 6,58 | 2,26 | 69,9 | | 313 | 2,32 | 471 | 12,9 | 5,88 | 2,19 | 66,4 | | 322 | 2,3 | 479 | 12,9 | 6,08 | 2,12 | 68,1 | | 451 | 2,04 | 609 | 11,4 | 5,28 | 2,16 | 59,4 | | 506 | 1,95 | 666 | 10,9 | 5,24 | 2,08 | 58,9 | | 731 | 1,73 | 846 | 8,16 | 4,56 | 1,79 | 60,7 | | 1260 | 1,34 | 1411 | 6,88 | 3,52 | 1,95 | 43,1 | | 2140 | 1,05 | 2298 | 4,34 | 3,01 | 1,44 | 45,8 | | 2260 | 1,03 | 2388 | 4,14 | 2,96 | 1,40 | 46,3 | | 3040 | 0,87 | 3347 | 4,18 | 2,56 | 1,63 | 33,5 | | 3240 | 0,85 | 3506 | 4,16 | 2,5 | 1,66 | 32,1 |

По измеренной резонансной частоте рассчитайте эквивалентную ёмкость $C_{eq}$, включенную в цепь. Линеаризовав зависимость $C_{eq}(C_{real})$ и построив график, найдите «паразитную ёмкость» осциллографа $C_{osc}$.
Решение: $$C_{eq} = \cfrac{1}{4\pi^2 f_{res}^2 L}$$$$C_{eq} = C_{real} + C_{osc}$$
Ответ: $$C_{osc} = (168\pm30)~пФ$$

Предложите линеаризацию, позволяющую найти проводимость. Постройте график и найдите значение $\sigma$. Графически оцените погрешность полученного результата.
Решение: $$R = \cfrac{1}{\sigma}\cfrac{l}{2\pi a \delta} = \cfrac{l}{2a}\sqrt{\cfrac{\mu_0f}{\pi \sigma}}$$Линеаризация $R(\sqrt{f})$  Обозначив угловой коэффициент этой линеаризации $k = 0.0429~\cfrac{Ом}{\sqrt{Гц}}$, получим $\sigma = \cfrac{\mu_0 l^2}{4\pi a^2 k^2} \approx 0.01~См$. При этом погрешность $\sigma$ сравнима с самой $\sigma$, поэтому это не более чем оценочное значение
Ответ: $$\sigma = 0.01~См$$

Укажите возможную причину такого результата. Обоснуйте свой ответ количественными оценками.
Решение: Возможная причина такого нереалистичного значения $\sigma$ - проявление скин-эффекта не только в трубке, но и во всех проводах системы. Для подтверждения этого предположения оценим среднее значение $\cfrac{L}{a}$ для всех имеющихся проводов. $$\cfrac{L}{a} = 2k\sqrt{\cfrac{\pi \sigma}{\mu_0}} \sim 10^6$$где $k$ - коэффициент пропорциональности в зависимости $R(\sqrt{f})$. Такое значение действительно возможно, например при суммарной длине проводов $L \sim 10~м$, среднем радиусе $a \sim 0.01~мм$.

Методом, описанным в части A , определите толщину трубки и её проводимость. Величину $\delta_{cr}/h$ возьмите из A . Графически оцените погрешность вашего результата.

Методом, описанным в части B , определите толщину трубки и её проводимость. Величину $\delta_{cr}/h$ возьмите из B5 . Графически оцените погрешность вашего результата. Какой из методов, по вашему, точнее?

$f,~Гц$$T_{½},~мкс$$\Delta t_{shift},~мкс$$\operatorname{tg} \psi$5001000940,30100050092,80,66150033579,20,92200025073,61,332500200681,82300016761,62,29320015659,62,57350014456,82,90370013554,43,184000125523,70430011650,44,79450011149,25,555000100467,92

 Коэффициент полученного линейного участка равен $k = \pi \mu_0 \sigma ah = (0.739 \pm 0.03) \cdot 10^{-3} \cfrac{1}{Гц}$

 Из графика $\cfrac{\operatorname{tg} \psi}{f}(f)$ найдем $f_{cr} = (4300 \pm 100)~Гц$. Обозначив $\alpha \equiv \cfrac{\delta_{cr}}{h} = 1.5$$$k = \pi \mu_0 \sigma a \delta_{cr}/\alpha=\sqrt{\cfrac{\pi \mu_0\sigma}{f_{cr}}}\cfrac{a}{\alpha}$$$$\sigma = \cfrac{f_{cr}}{\pi \mu_0}\left(\cfrac{k\alpha}{a}\right)^2$$$$h = \cfrac{a}{kf_{cr} \alpha^2 }$$

Ответ:

 $$\sigma = (37.2\pm3.9)~МСм$$$$h = (0.84\pm0.05)~мм$$
Решение: $f,~Гц$$T_{½},~мкс$$\Delta t_{shift},~мкс$$\operatorname{tg} \psi$5001000940,30100050092,80,66150033579,20,92200025073,61,332500200681,82300016761,62,29320015659,62,57350014456,82,90370013554,43,184000125523,70430011650,44,79450011149,25,555000100467,92  Коэффициент полученного линейного участка равен $k = \pi \mu_0 \sigma ah = (0.739 \pm 0.03) \cdot 10^{-3} \cfrac{1}{Гц}$  Из графика $\cfrac{\operatorname{tg} \psi}{f}(f)$ найдем $f_{cr} = (4300 \pm 100)~Гц$. Обозначив $\alpha \equiv \cfrac{\delta_{cr}}{h} = 1.5$$$k = \pi \mu_0 \sigma a \delta_{cr}/\alpha=\sqrt{\cfrac{\pi \mu_0\sigma}{f_{cr}}}\cfrac{a}{\alpha}$$$$\sigma = \cfrac{f_{cr}}{\pi \mu_0}\left(\cfrac{k\alpha}{a}\right)^2$$$$h = \cfrac{a}{kf_{cr} \alpha^2 }$$ | $f,~Гц$ | $T_{½},~мкс$ | $\Delta t_{shift},~мкс$ | $\operatorname{tg} \psi$ | | --- | --- | --- | --- | | 500 | 1000 | 94 | 0,30 | | 1000 | 500 | 92,8 | 0,66 | | 1500 | 335 | 79,2 | 0,92 | | 2000 | 250 | 73,6 | 1,33 | | 2500 | 200 | 68 | 1,82 | | 3000 | 167 | 61,6 | 2,29 | | 3200 | 156 | 59,6 | 2,57 | | 3500 | 144 | 56,8 | 2,90 | | 3700 | 135 | 54,4 | 3,18 | | 4000 | 125 | 52 | 3,70 | | 4300 | 116 | 50,4 | 4,79 | | 4500 | 111 | 49,2 | 5,55 | | 5000 | 100 | 46 | 7,92 |
Ответ: $$\sigma = (37.2\pm3.9)~МСм$$$$h = (0.84\pm0.05)~мм$$

Определите материал трубки. Используя его табличное значение $\sigma$, уточните результат для толщины трубки.
Решение: С хорошей точностью найденная $\sigma$ совпадает с $\sigma_{Al}$, поэтому можно сделать вывод, что трубка сделана из алюминия. Уточним толщину трубки:$$h_{ex} = \cfrac{k}{\pi \mu_0\sigma a} = 0.89~мм$$
Ответ: $$h_{ex} = (0.89\pm0.04)~мм$$
Темы:
E, Цепи, Сборы XY, Y, Переменный ток, 2024, Резонанс, Добротность, Сдвиг фаз, Скин-эффект